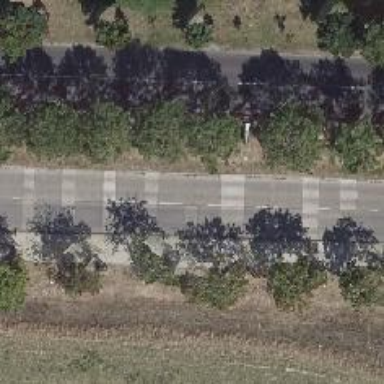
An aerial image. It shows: Avenue lined with broadleaved deciduous trees.